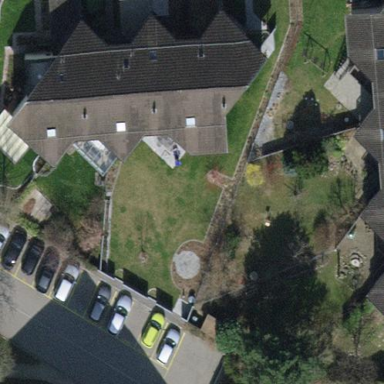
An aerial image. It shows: Terrace building.